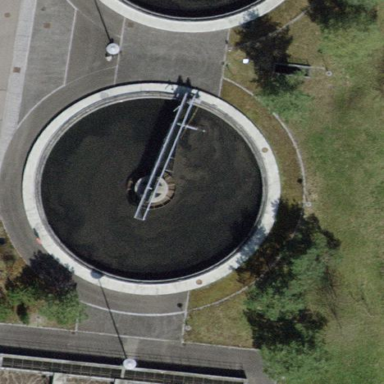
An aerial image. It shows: Body of wastewater.